Aerial crown-view tile of a tropical tree (Barro Colorado Island, Panama), acquired 20250915:
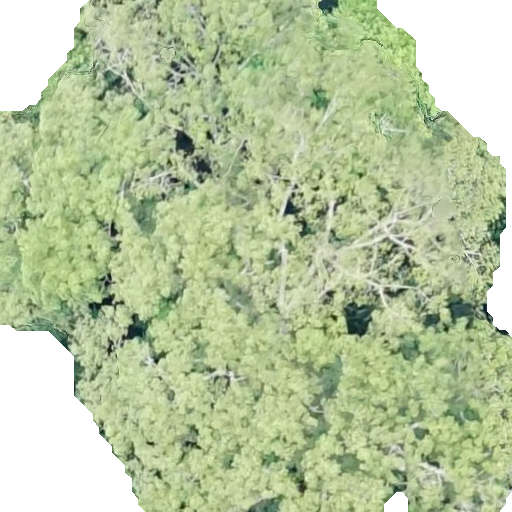
Species: Ceiba pentandra
GBIF accepted scientific name: Ceiba pentandra
Crown area: 346.325 m²